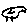
Label: bird